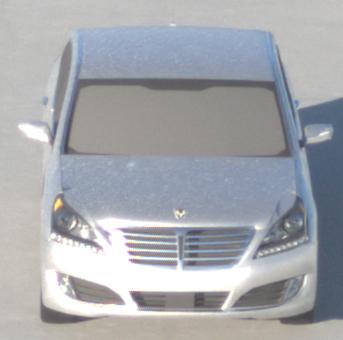
Make: Hyundai
Model: Equus
Detailed model: Gen. 2 VI
Model produced from: 2009
Model produced until: 2016
Doors: 4
Color: white
Road condition: dry road
Daytime: morning or afternoon
Contrast: high contrast